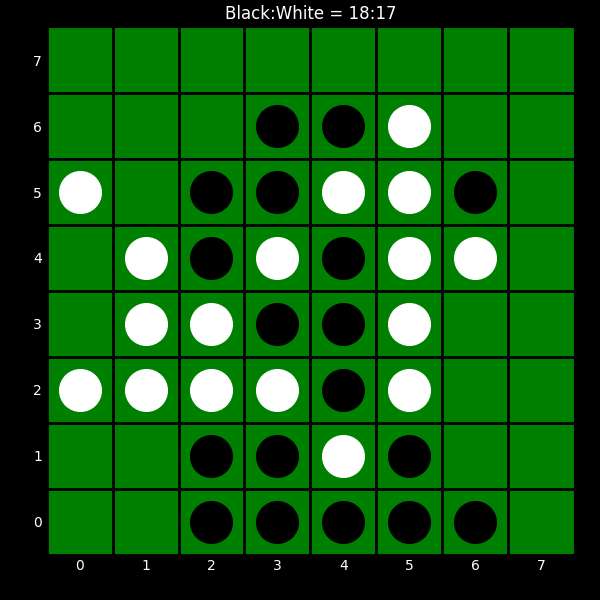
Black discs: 18
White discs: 17